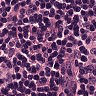
Metastatic tissue present: yes